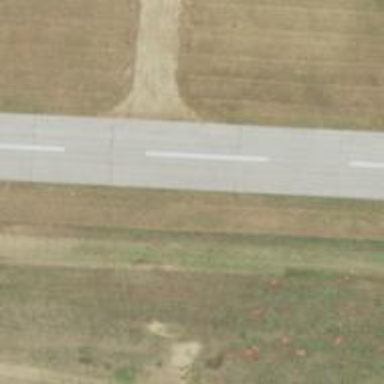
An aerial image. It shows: Image of taxiway at airport.